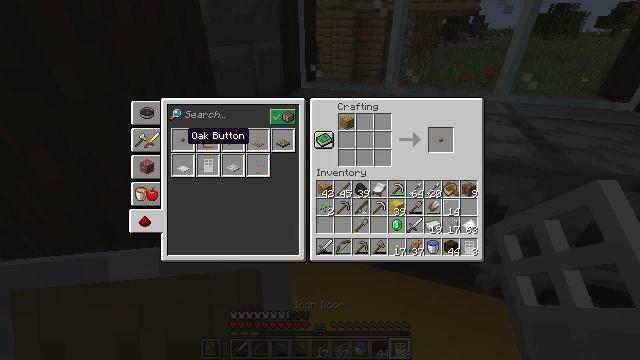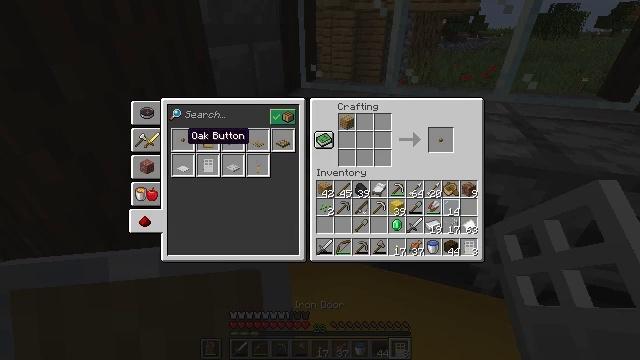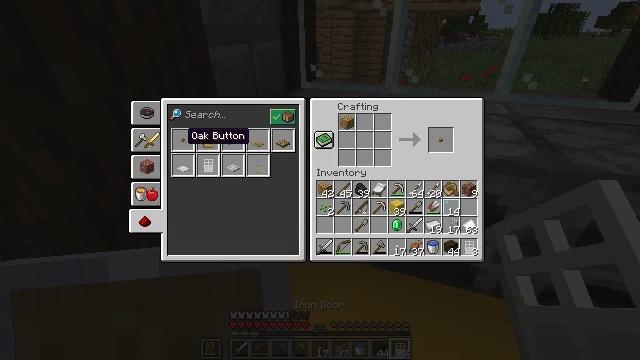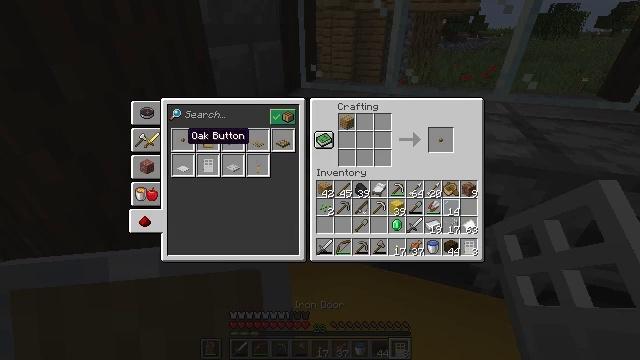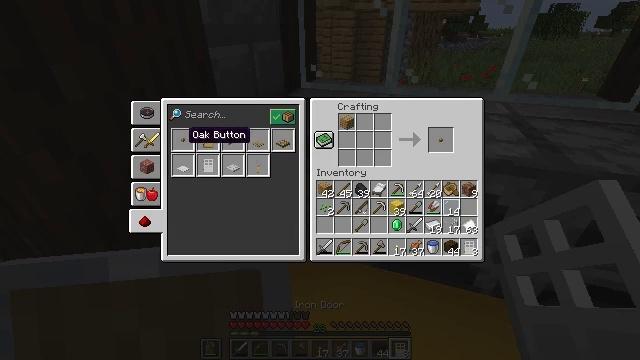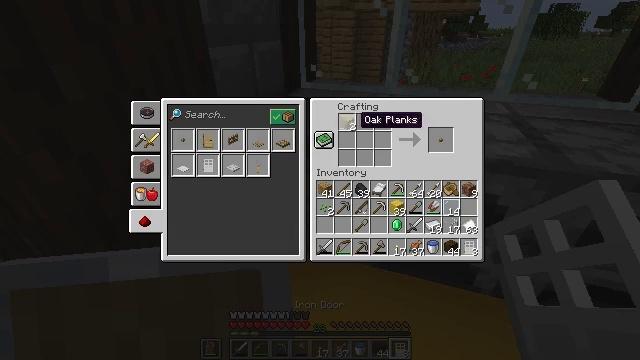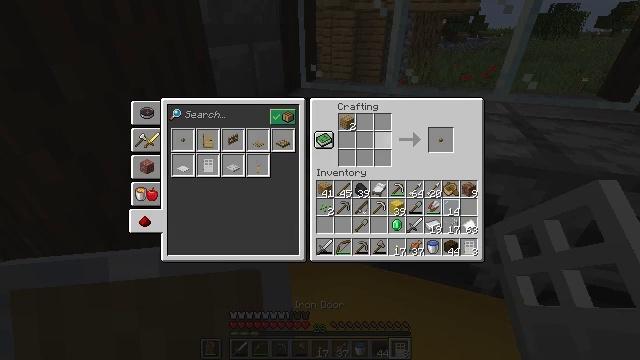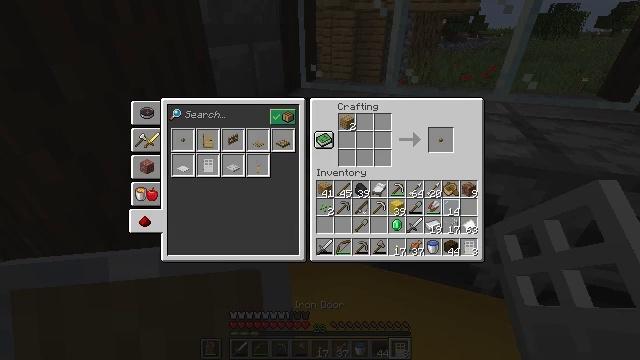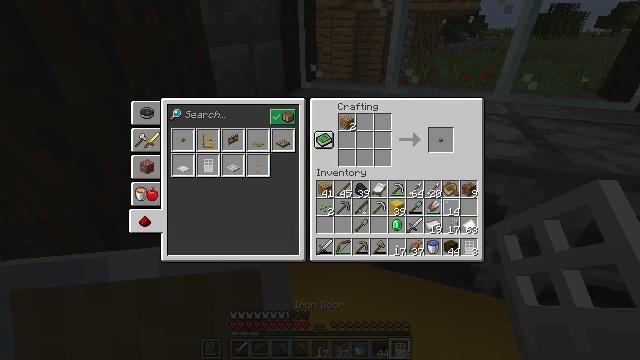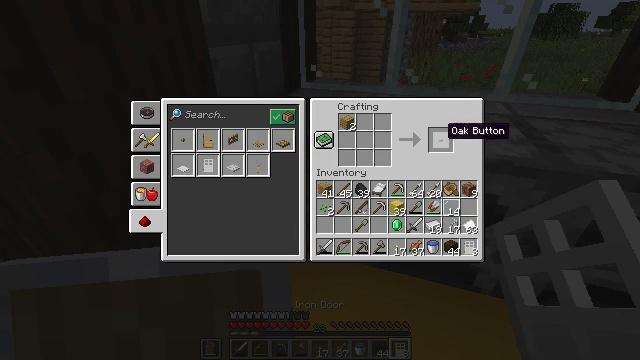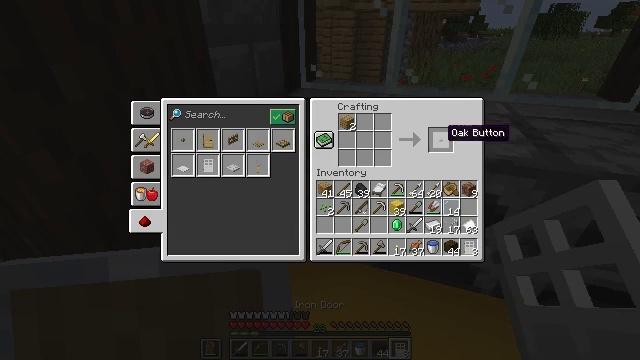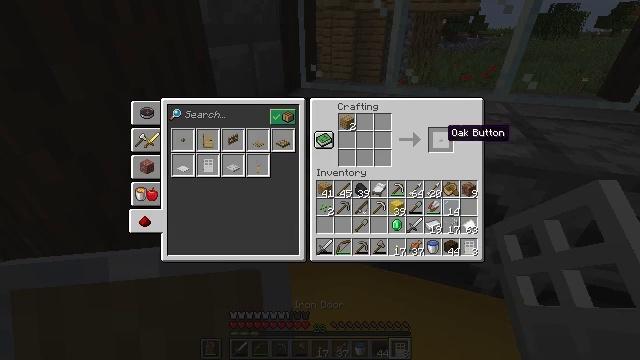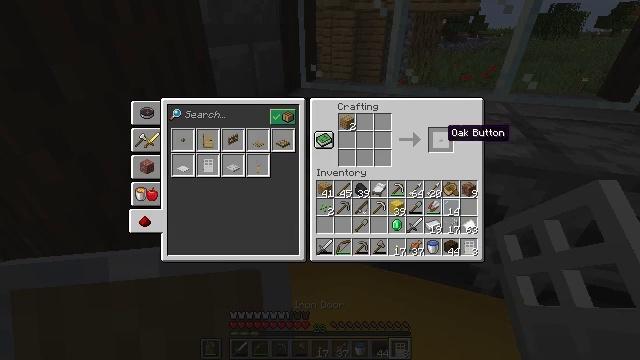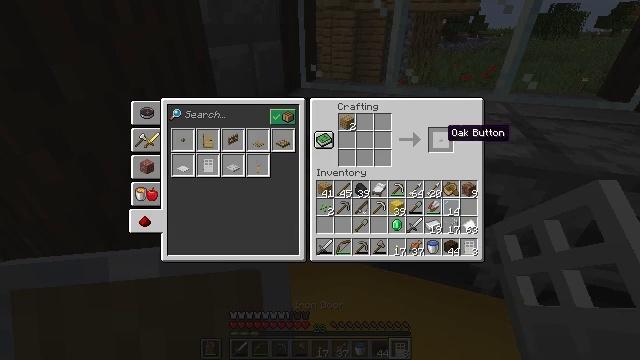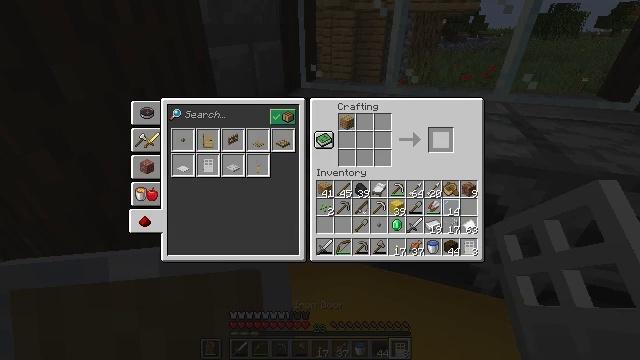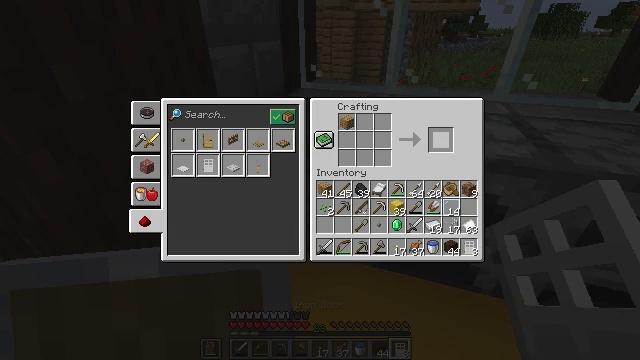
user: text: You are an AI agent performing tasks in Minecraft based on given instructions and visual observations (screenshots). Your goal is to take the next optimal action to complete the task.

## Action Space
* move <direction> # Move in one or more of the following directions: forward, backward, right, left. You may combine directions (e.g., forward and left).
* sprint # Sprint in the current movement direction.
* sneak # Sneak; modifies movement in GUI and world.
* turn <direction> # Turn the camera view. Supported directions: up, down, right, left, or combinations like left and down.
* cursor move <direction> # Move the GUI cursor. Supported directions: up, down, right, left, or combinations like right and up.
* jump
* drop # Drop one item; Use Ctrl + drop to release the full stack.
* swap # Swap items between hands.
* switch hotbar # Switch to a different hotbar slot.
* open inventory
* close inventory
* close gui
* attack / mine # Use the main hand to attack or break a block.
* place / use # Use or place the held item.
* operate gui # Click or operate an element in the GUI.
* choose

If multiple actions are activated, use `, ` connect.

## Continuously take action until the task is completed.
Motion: motion action
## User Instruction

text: Turn an oak plank into an oak button.
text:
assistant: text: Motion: no_op
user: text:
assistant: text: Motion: no_op
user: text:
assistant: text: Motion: no_op
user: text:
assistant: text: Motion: no_op
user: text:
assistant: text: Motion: cursor move right and up
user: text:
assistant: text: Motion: cursor move right and down
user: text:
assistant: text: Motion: cursor move right
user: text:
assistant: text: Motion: cursor move right
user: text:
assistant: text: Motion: sneak, cursor move right
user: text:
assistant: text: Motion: sneak
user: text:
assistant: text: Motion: sneak
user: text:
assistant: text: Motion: sneak
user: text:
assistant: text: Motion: sneak
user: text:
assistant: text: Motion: sneak, operate gui
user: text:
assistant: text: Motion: sneak, operate gui
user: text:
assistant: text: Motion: sneak
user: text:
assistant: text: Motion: sneak
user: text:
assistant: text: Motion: sneak
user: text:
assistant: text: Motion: sneak